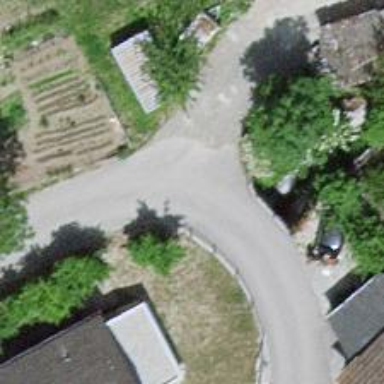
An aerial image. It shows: Residential road with asphalt surface and no sidewalks.